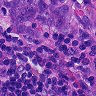
Metastatic tissue present: yes